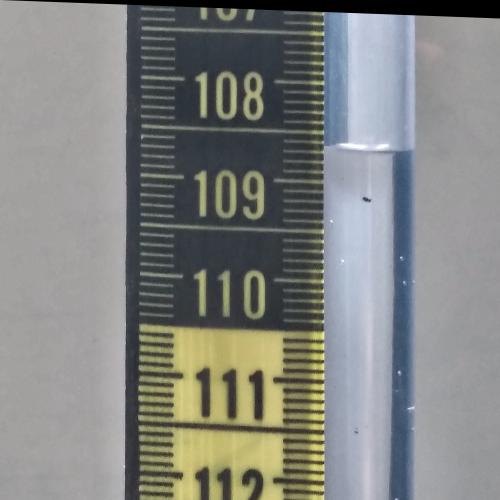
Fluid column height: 108.7 cm